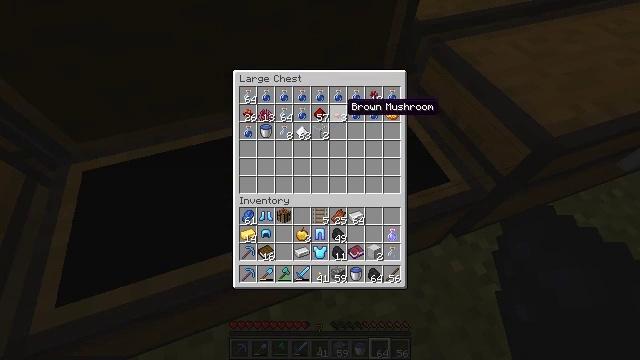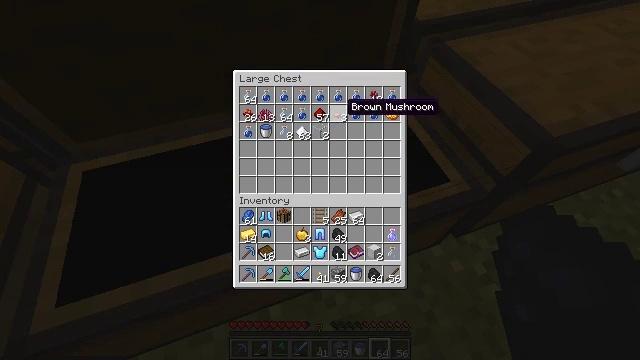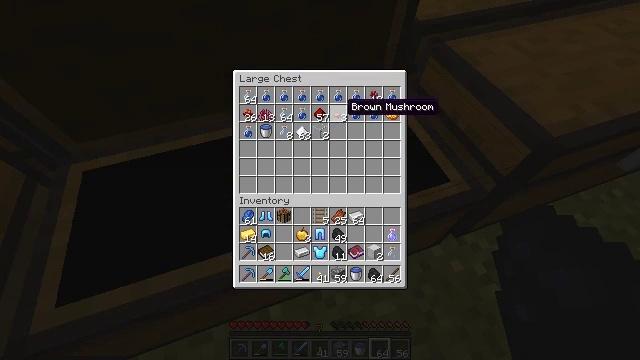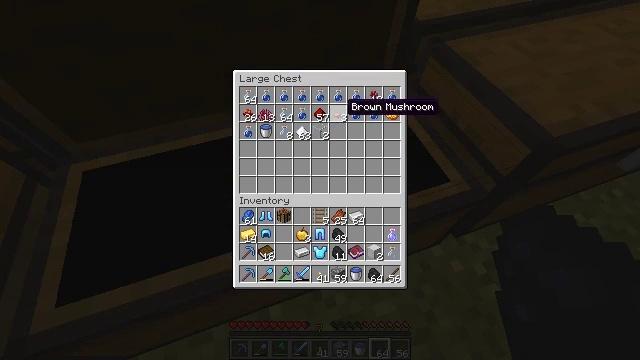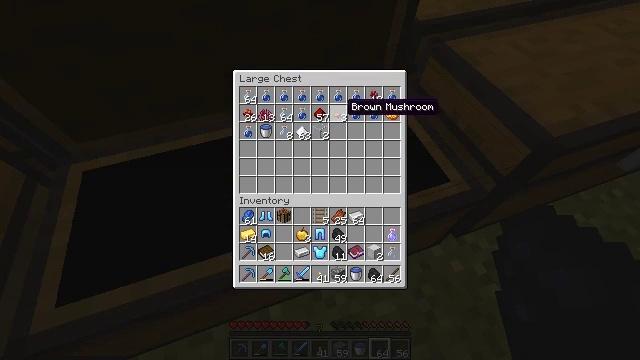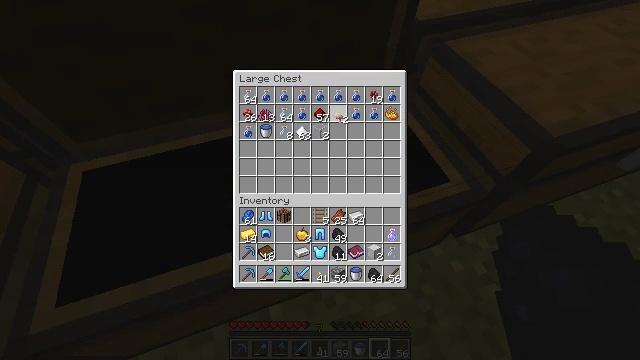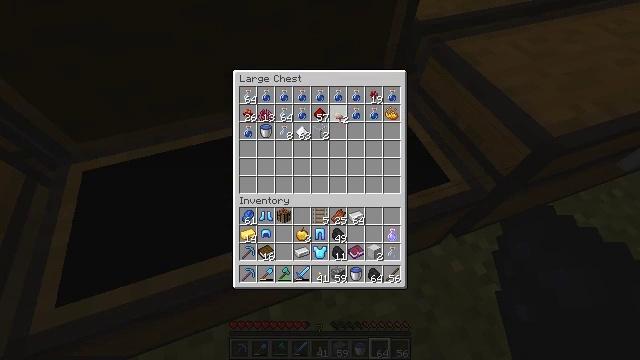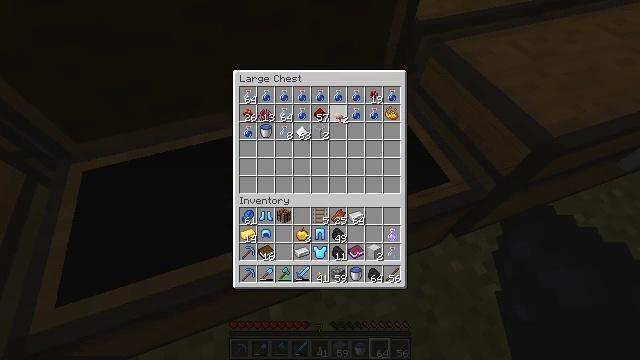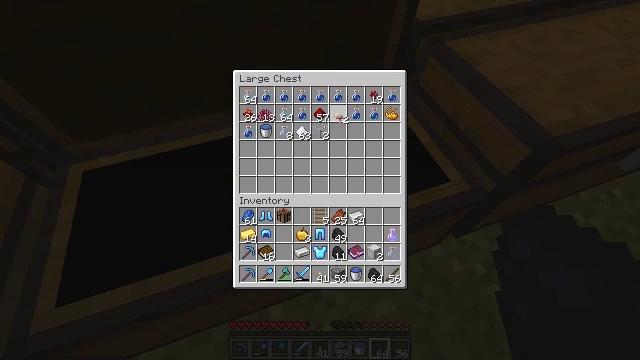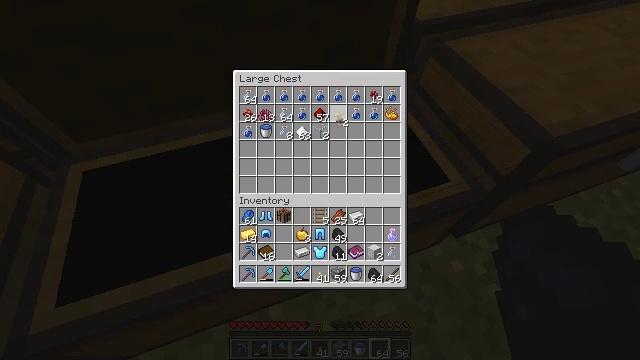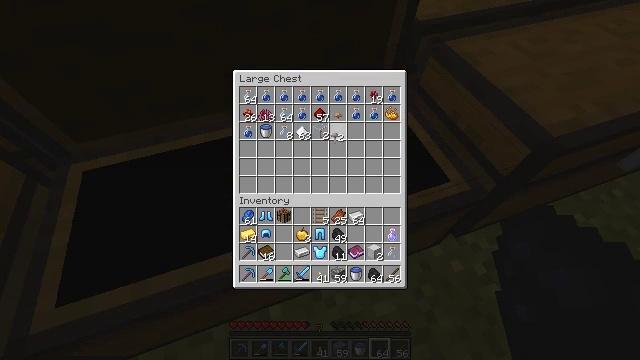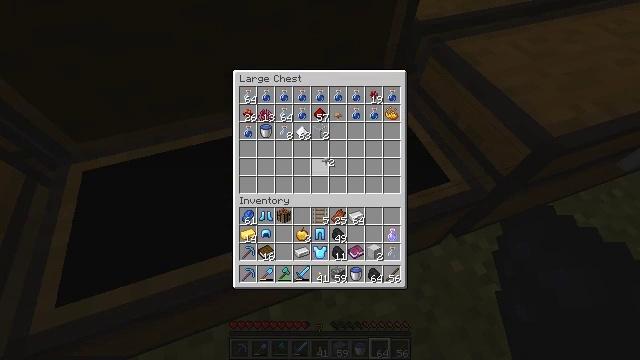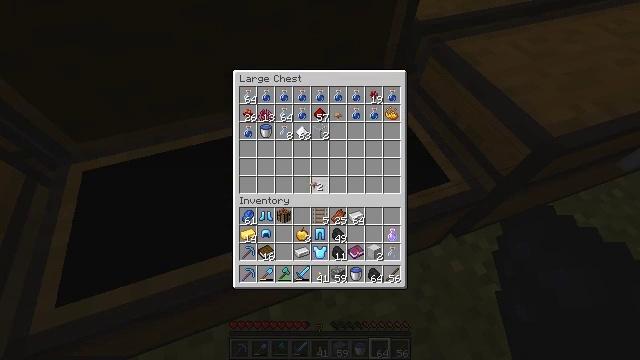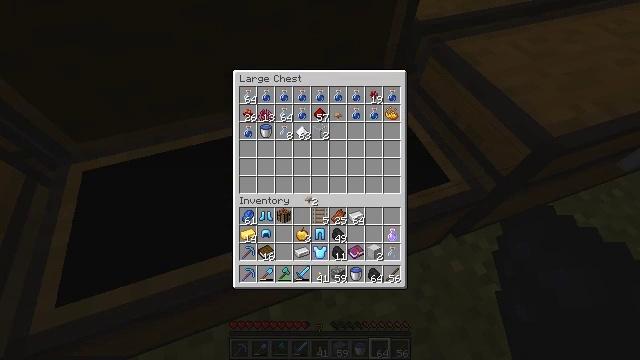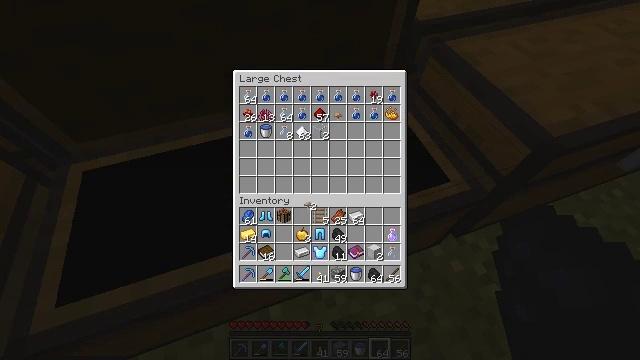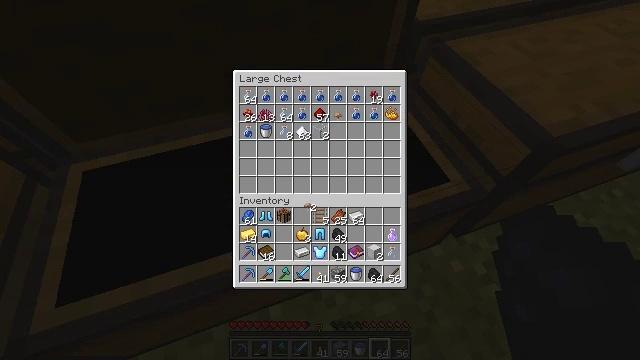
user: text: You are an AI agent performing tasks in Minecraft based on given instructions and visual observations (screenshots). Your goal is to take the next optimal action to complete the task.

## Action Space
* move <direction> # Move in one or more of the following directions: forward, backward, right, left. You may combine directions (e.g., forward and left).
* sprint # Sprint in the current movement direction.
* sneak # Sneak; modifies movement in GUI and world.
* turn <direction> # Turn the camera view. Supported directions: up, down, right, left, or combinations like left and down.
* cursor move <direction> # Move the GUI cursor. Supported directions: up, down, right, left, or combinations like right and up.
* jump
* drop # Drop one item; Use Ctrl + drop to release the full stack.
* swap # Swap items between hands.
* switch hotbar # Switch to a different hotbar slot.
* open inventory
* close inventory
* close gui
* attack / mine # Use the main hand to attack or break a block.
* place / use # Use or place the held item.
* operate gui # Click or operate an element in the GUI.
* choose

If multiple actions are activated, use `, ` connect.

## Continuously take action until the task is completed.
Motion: motion action
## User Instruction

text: Interact with the crafting table to create a fermented spider eye.
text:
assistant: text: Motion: no_op
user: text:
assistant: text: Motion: no_op
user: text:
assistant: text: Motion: no_op
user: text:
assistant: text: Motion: no_op
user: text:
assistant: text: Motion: choose
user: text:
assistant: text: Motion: choose
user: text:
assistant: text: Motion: choose
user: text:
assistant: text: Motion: no_op
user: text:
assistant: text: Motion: no_op
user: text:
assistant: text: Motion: cursor move down
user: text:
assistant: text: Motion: cursor move left and down
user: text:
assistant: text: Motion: cursor move left and down
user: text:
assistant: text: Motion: cursor move down
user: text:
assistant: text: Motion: no_op
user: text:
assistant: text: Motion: no_op
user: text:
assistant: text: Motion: no_op
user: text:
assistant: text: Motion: no_op
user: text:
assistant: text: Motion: no_op
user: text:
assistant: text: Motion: no_op
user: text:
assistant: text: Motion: no_op
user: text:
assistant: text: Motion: no_op
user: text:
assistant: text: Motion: no_op
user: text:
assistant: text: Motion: no_op
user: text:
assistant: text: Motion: operate gui
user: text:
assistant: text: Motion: operate gui
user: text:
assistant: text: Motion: operate gui
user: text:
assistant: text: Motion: no_op
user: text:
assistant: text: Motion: no_op
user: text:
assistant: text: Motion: no_op
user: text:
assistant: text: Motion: no_op